Interaction volume radius: 5 \u00c5
Interaction volume height: 10 \u00c5
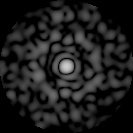
Disorder parameter: 0.8161